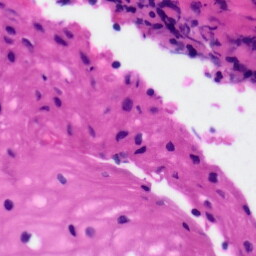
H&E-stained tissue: Tonsil